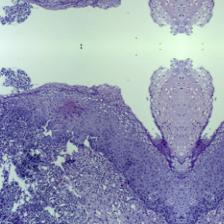
Diagnosis: Normal